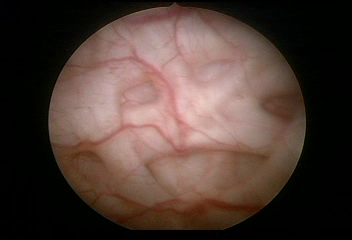
Modality: WLC
Class: Normal mucosa
Bladder cancer association: No